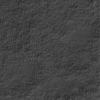
Label: not_dusty